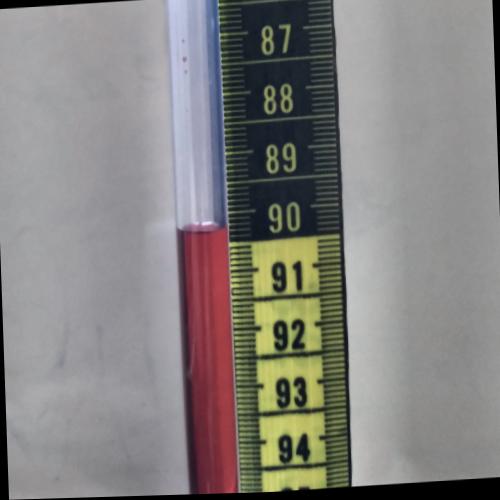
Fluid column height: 90.3 cm